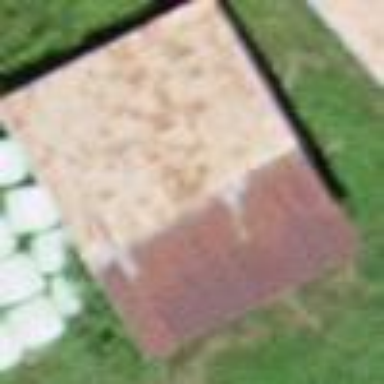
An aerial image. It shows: Barn.